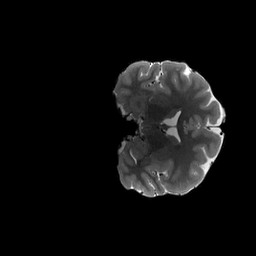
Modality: T2w
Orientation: coronal
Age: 20
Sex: female
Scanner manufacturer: siemens
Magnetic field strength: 3 T
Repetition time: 3.2 s
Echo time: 0.564 s